Question: My app is PDF Reader and i want to support 'Open in' feature like when open PDF in Safari , We can open PDF in another PDF Reader app with Open in Feature.
So my app support for '(.PDF)' file and want to show my app on the lists of Open in App like following pic.
I don't know what is that and how to use it?
Please explain or guide me to good tutorials.
Sorry if my question is duplicated.

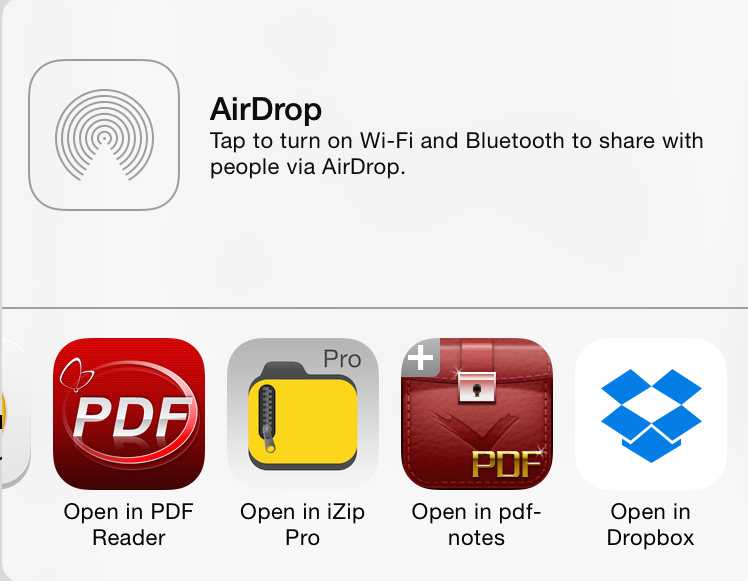
Answer: It's very simple, you only need to register the file types that your app supports. You can check more on
<URL>